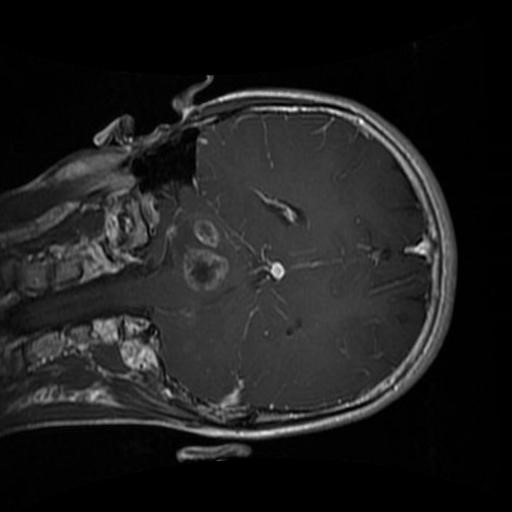
Label: brain_glioma